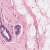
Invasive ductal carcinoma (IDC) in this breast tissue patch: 0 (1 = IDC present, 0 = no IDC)